Question: Full disclosure...Trying feverishly here to learn more about databases so I am putting in the time and also tried to get this answer from the source to no avail.
Barry Williams from databaseanswers has this schema posted.
<URL>

I am trying to understand the split of address tables in this schema. Its clear to me that the Addresses table contains the details of a given address. The Client_Addresses and Staff_Addresses tables are what gets me.
1) I understand the use of Primary Foreign Keys as shown but I was under the assumption that when these are used you don't have a resident Primary Key in that same table (date_address_from in this case). Can someone explain the reasoning for both and put it into words how this actually works out?
2) Why would you use date_address_from as the primary key instead of something like client_address_id as the PK? What if someone enters two addresses in one day would there be conflicts in his design? If so or if not, what?
3) Along the lines of normalization...Since both date_address_from and date_address_to are the same in the Client_Addresses and Staff_Addresses table should those fields just not be included in the main Address table?
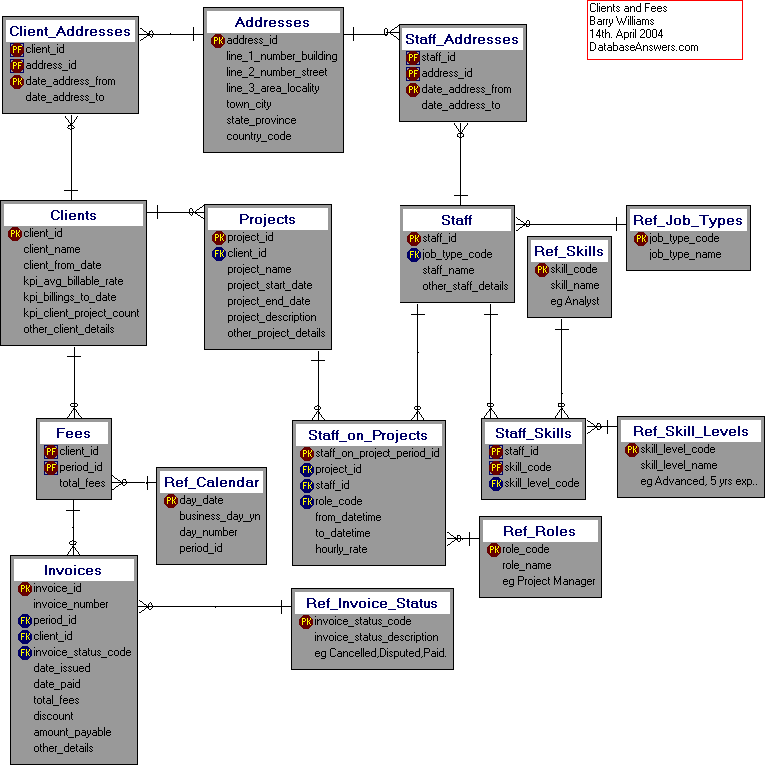
Answer: First an Audit, then the specific answers.
1. This is not a Data Model. This is not a Database. It is a bucket of fish, with each fish drawn as a rectangle, and where the fins of one fish are caught in the the gills of another, there is a line. There are masses of duplication, as well as masses of missing elements. It is completely unworthy of using as an example to learn anything about database design from.
2. There is no Normalisation at all; the files are very incomplete (see Mike's answer, there are a hundred more problem like that). The other_details and eg.s crack me up. Each element needs to be identified and stored: StreetNo, ApartmentNo, StreetName, StreetType, etc. not line_1_number_street, which is a group. Customer and Staff should be normalised into a Person table, with all the elements identified. And yes, if Customer can be either a Person or an Organisation, then a supertype-subtype structure is required to support that correctly.
3. So what this really is, the technically accurate terms, is a bunch of flat files, with descriptions for groups of fields. Light years distant from a database or a relational one. Not ready for evaluation or inspection, let alone building something with. In a Relational Data Model, that would be approximately 35 normalised tables, with no duplicated columns.
4. Barry has (wait for it) over 500 "schemas" on the web. The moment you try to use a second "schema", you will find that (a) they are completely different in terms of use and purpose (b) there is no commonality between them (c) let's say there was a customer file in both; they would be different forms of customer files. He needs to Normalise the entire single "schema" first, then present the single normlaised data model in 500 sections or subject areas. I have written to him about it. No response.
5. It is important to note also, that he has used some unrecognisable diagramming convention. The problem with these nice interesting pictures is that they convey some things but they do not convey the important things about a database or a design. It is no surprise that a learner is confused; it is not clear to experienced database professionals. There is a reason why there is a standard for modelling Relational databases, and for the notation in Data Models: they convey all the details and subtleties of the design.
6. There is a lot that Barry has not read about yet: naming conventions; relations; cardinality; etc, too many to list.
The web is full of rubbish, anyone can "publish". There are millions of good- and bad-looking "designs" out there, that are not worth looking at. Or worse, if you look, you will learn completely incorrect methods of "design". In terms of learning about databases and database design, you are best advised to find someone qualified, with demonstrated capability, and learn from them.
1. He is using composite keys without spelling it out. The PK for client_addresses is client_id, address_id, date_address_from). That is not a bad key, evidently he expects to record addresses forever. The notion of keeping addresses in a separate file is a good one, but he has not provided any of the fields required to store normalised addresses, so the "schema" will end up with complete duplication of addresses; in which case, he could remove addresses, and put the lines back in the client and staff files, along with their other_details, and remove three files that serve absolutely no purpose other than occupying disk space. You are thinking about Associative Tables, which resolve the many-to-many relations in Databases. Yes, there, the columns are only the PKs of the two parent tables. These are not Associative Tables or files; they contain data fields.
2. It is not the PK, it is the third element of the PK. The notion of a person being registered at more than one address in a single day is not reasonable; just count the one address they slept the most at.
3. Others have answered that.
Do not expect to identify any evidence of databases or design or Normalisation in this diagram.